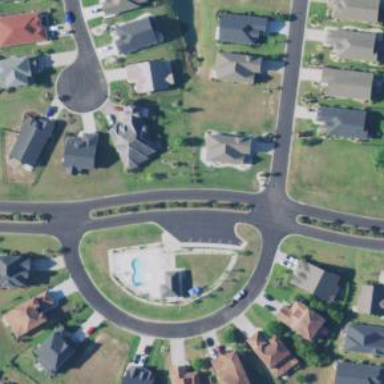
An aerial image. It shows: Neighborhood.